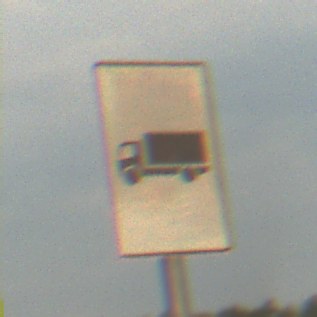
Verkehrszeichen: KFZZulaessigeGesamtmasse3Komma5TOhnePfeilsymbol
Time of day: SunriseSunset
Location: Outdoor (Suburban)
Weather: PartlyCloudy
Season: NotSpecified
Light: Natural